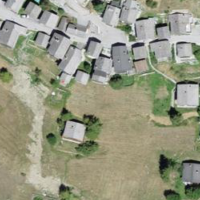
EUNIS habitat code: 55
Species observed at this site:
Rumex alpinus
Nucifraga caryocatactes